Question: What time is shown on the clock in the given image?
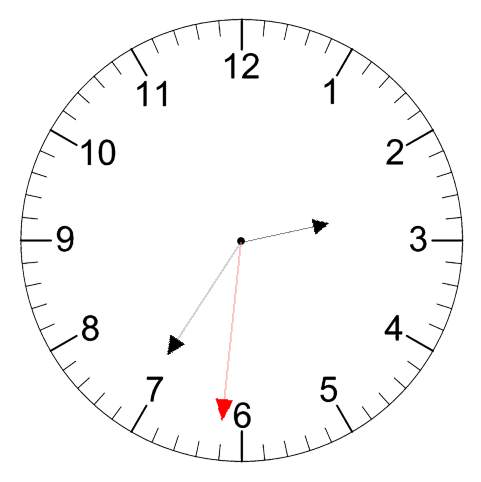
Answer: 02:35:31